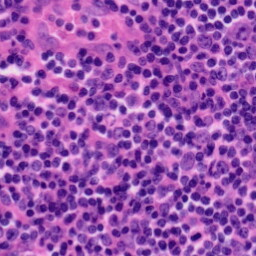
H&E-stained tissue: Tonsil